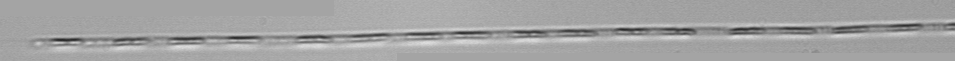
Label: Leptocylindrus